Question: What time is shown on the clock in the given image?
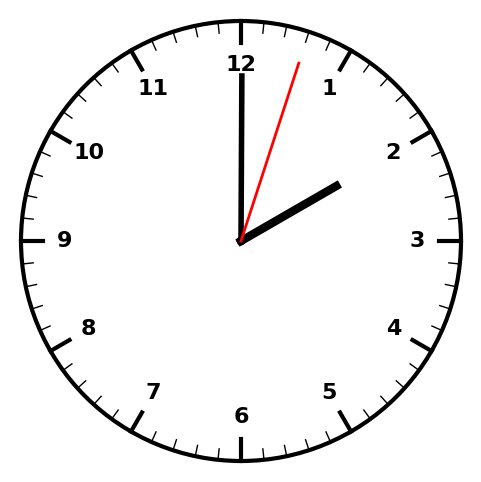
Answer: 02:00:03